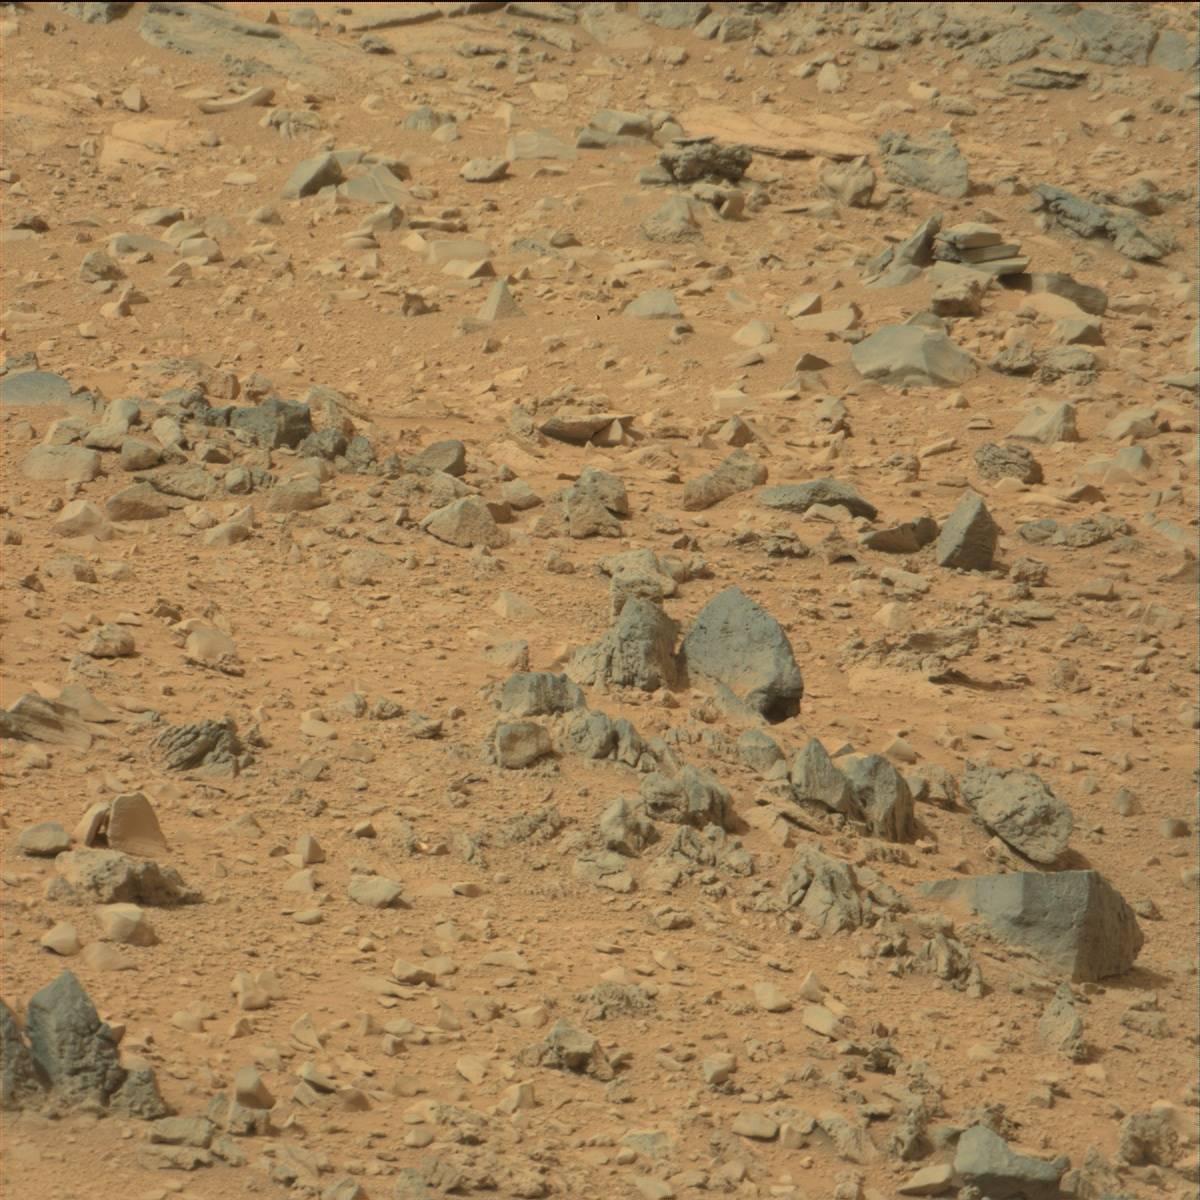
Terrain classes present: Bedrock, Sand / Soil